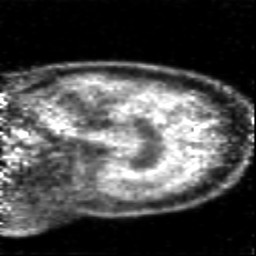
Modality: PET
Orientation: sagittal
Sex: male
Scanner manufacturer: siemens